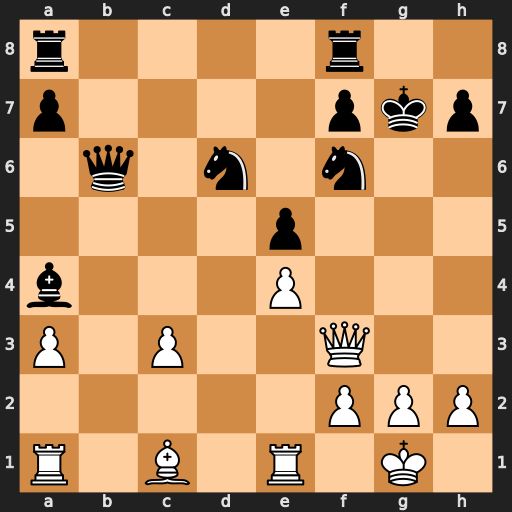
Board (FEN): r4r2/p4pkp/1q1n1n2/4p3/b3P3/P1P2Q2/5PPP/R1B1R1K1
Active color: w
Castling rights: -
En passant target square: -
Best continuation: Bh6+ Kg6 Be3